Question: I want to implement same kind of animation such as linked in does in android application for its Introduction(Login / register) screen.
I am using view pager for Introduction screen and i want to implement fadein fadeout animation on background image change, As per swipe right to left or vice versa.
I want to implement fadein and fadeout animation on background image change according to swipe of screen.
any help is appreciated.
Please take a look at my layout code
'''
<RelativeLayout xmlns:android="http://schemas.android.com/apk/res/android"
android:layout_width="fill_parent"
android:layout_height="fill_parent" >
<ImageView
android:id="@+id/background_image"
android:layout_width="fill_parent"
android:layout_height="fill_parent"
android:scaleType="centerCrop" />
<LinearLayout
android:layout_width="fill_parent"
android:layout_height="fill_parent"
android:orientation="vertical"
android:weightSum="7" >
<LinearLayout
android:id="@+id/linearLayout1"
android:layout_width="match_parent"
android:layout_height="0dp"
android:layout_marginRight="10dp"
android:layout_weight="1"
android:gravity="right"
android:orientation="horizontal" >
<ImageView
android:id="@+id/imageView2"
android:layout_width="wrap_content"
android:layout_height="wrap_content"
android:layout_gravity="center"
android:layout_marginRight="5dp"
android:src="@drawable/icon_skip" />
<TextView
android:id="@+id/skip_tv"
android:layout_width="wrap_content"
android:layout_height="wrap_content"
android:layout_gravity="center"
android:text="Skip"
android:textAppearance="?android:attr/textAppearanceMedium"
android:textColor="@android:color/white" />
</LinearLayout>
<LinearLayout
android:layout_width="match_parent"
android:layout_height="0dp"
android:layout_weight="4"
android:gravity="bottom"
android:orientation="vertical" >
<ImageView
android:id="@+id/imageView3"
android:layout_width="wrap_content"
android:layout_height="wrap_content"
android:layout_gravity="center"
android:src="@drawable/logo" />
<android.support.v4.view.ViewPager
xmlns:android="http://schemas.android.com/apk/res/android"
xmlns:tools="http://schemas.android.com/tools"
android:id="@+id/pager"
android:layout_width="wrap_content"
android:layout_height="wrap_content"
tools:context="com.xyz.View.IntroductionScreen" />
</LinearLayout>
<LinearLayout
android:layout_width="match_parent"
android:layout_height="0dp"
android:layout_weight="2"
android:gravity="center"
android:orientation="vertical" >
<Button
android:id="@+id/connection_bt"
android:layout_width="match_parent"
android:layout_height="wrap_content"
android:layout_marginBottom="10dp"
android:layout_marginLeft="40dp"
android:layout_marginRight="40dp"
android:background="@drawable/button"
android:text="CONNEXION"
android:textColor="@android:color/white" />
<Button
android:id="@+id/register_bt"
android:layout_width="match_parent"
android:layout_height="wrap_content"
android:layout_marginLeft="40dp"
android:layout_marginRight="40dp"
android:layout_marginTop="10dp"
android:background="@drawable/button"
android:text="INSCRIPTION"
android:textColor="@android:color/white" />
</LinearLayout>
</LinearLayout>
'''
And View pager fragment layout is
'''
<RelativeLayout xmlns:android="http://schemas.android.com/apk/res/android"
android:layout_width="fill_parent"
android:layout_height="fill_parent">
<LinearLayout
android:id="@+id/text_layout"
android:layout_width="match_parent"
android:layout_height="wrap_content"
android:layout_marginTop="10dp"
android:orientation="vertical" >
<TextView
android:id="@+id/tagline_tv1"
android:layout_width="match_parent"
android:layout_height="wrap_content"
android:gravity="center"
android:singleLine="true"
android:text="Laissez votre prochain job"
android:textAppearance="?android:attr/textAppearanceMedium"
android:textColor="@android:color/white" />
<TextView
android:id="@+id/details_tv"
android:layout_width="match_parent"
android:layout_height="wrap_content"
android:gravity="center"
android:maxLines="2"
android:text="vous trouver"
android:textAppearance="?android:attr/textAppearanceMedium"
android:textColor="@android:color/white" />
</LinearLayout>
</RelativeLayout>
'''
sample Splashs creen this is what i want to implement.

Thank you
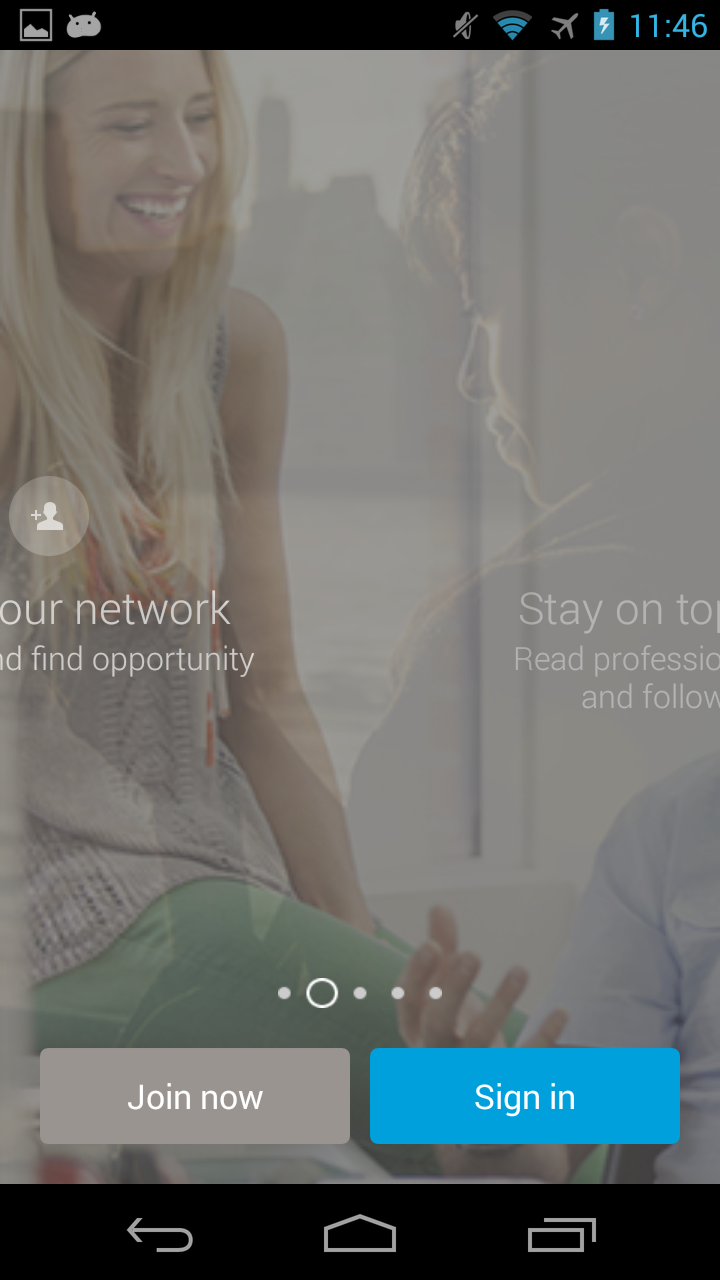
Answer: This is a 'lag free' one and also handles the 'Buttons'

Main Idea:
1) first create transparent background for your fragments.
2) Create 'LayerDrawable' and add background image of each fragment as an item. Then add your 'LayerDrawable' as a background of your viewpager.
3) in 'onCreate' method set alpha of each layer correctly so just upper one has alpha value of 255.
4) set for each view of your 'FragmentStatPagerAdapter' a tag that corresponds to drawable index that you declared in the 'LayerDrawable'. for example when you open the app 'FragmentA' is showing so its tag must correspond to upper drawable that is 2 (beginning from 0). last page tag must be 0 corresponds to lowest drawable.
5) change drawable of each view at the function 'transformPage'
6) for adding the button use 'RelativeLayout'.
In order to place buttons on top of all views use 'RelativeLayout'. Later children are placing higher on the Z axis. You can see it in the code:
now lets see code:
MainActivity
'''
public class MainActivity extends FragmentActivity {
ViewPager viewPager=null;
int numberOfViewPagerChildren = 3;
int lastIndexOfViewPagerChildren = numberOfViewPagerChildren - 1;
@Override
protected void onCreate(Bundle savedInstanceState) {
super.onCreate(savedInstanceState);
setContentView(R.layout.activity_main);
viewPager = (ViewPager) findViewById(R.id.pager);
viewPager.setAdapter(new MyAdapter(getSupportFragmentManager()));
final LayerDrawable background = (LayerDrawable) viewPager.getBackground();
background.getDrawable(0).setAlpha(0); // this is the lowest drawable
background.getDrawable(1).setAlpha(0);
background.getDrawable(2).setAlpha(255); // this is the upper one
viewPager.setPageTransformer(true, new ViewPager.PageTransformer() {
@Override
public void transformPage(View view, float position) {
int index = (Integer) view.getTag();
Drawable currentDrawableInLayerDrawable;
currentDrawableInLayerDrawable = background.getDrawable(index);
if(position <= -1 || position >= 1) {
currentDrawableInLayerDrawable.setAlpha(0);
} else if( position == 0 ) {
currentDrawableInLayerDrawable.setAlpha(255);
} else {
currentDrawableInLayerDrawable.setAlpha((int)(255 - Math.abs(position*255)));
}
}
});
}
class MyAdapter extends FragmentStatePagerAdapter
{
public MyAdapter(FragmentManager fm) {
super(fm);
}
@Override
public Fragment getItem(int i) {
Fragment fragment=null;
if(i==0)
{
fragment=new FragmentA();
}
if(i==1)
{
fragment=new FragmentB();
}
if(i==2)
{
fragment=new FragmentC();
}
return fragment;
}
@Override
public int getCount() {
return numberOfViewPagerChildren;
}
@Override
public boolean isViewFromObject(View view, Object object) {
if(object instanceof FragmentA){
view.setTag(2);
}
if(object instanceof FragmentB){
view.setTag(1);
}
if(object instanceof FragmentC){
view.setTag(0);
}
return super.isViewFromObject(view, object);
}
}
}
'''
activity_main.xml
'''
<RelativeLayout xmlns:android="http://schemas.android.com/apk/res/android"
android:layout_width="match_parent"
android:layout_height="match_parent" >
<android.support.v4.view.ViewPager
android:id="@+id/pager"
android:layout_width="match_parent"
android:layout_height="match_parent"
android:background="@drawable/layerdrawable" >
</android.support.v4.view.ViewPager>
<LinearLayout
android:layout_width="match_parent"
android:layout_height="wrap_content"
android:layout_alignParentBottom="true"
android:orientation="horizontal"
android:layout_marginBottom="48dip" >
<Button
android:layout_width="0dip"
android:layout_height="wrap_content"
android:layout_weight="1"
android:text="Sign in"
android:layout_margin="16dip"
android:background="#2ec6e4"
android:textColor="#FFFFFF" />
<Button
android:layout_width="0dip"
android:layout_height="wrap_content"
android:layout_weight="1"
android:text="Join us"
android:background="#2ec6e4"
android:layout_margin="16dip"
android:textColor="#FFFFFF"
/>
</LinearLayout>
</RelativeLayout>
'''
LayerDrawable
'''
<?xml version="1.0" encoding="utf-8"?>
<layer-list xmlns:android="http://schemas.android.com/apk/res/android" >
<item>
<bitmap
android:id="@+id/Idofbg3"
android:gravity="fill"
android:src="@drawable/bg3" />
</item>
<item>
<bitmap
android:id="@+id/Idofbg2"
android:gravity="fill"
android:src="@drawable/bg2" />
</item>
<item>
<bitmap
android:id="@+id/Idofbg1"
android:gravity="fill"
android:src="@drawable/bg1" />
</item>
</layer-list>
'''
for lazy people who just do not want to declare fragments:
FragmentA
'''
public class FragmentA extends Fragment {
@Override
public View onCreateView(LayoutInflater inflater, ViewGroup container, Bundle savedInstanceState) {
View v = inflater.inflate(R.layout.fragment_a,container,false);
return v;
}
}
'''
fragment_a.xml
'''
<?xml version="1.0" encoding="utf-8"?>
<RelativeLayout xmlns:android="http://schemas.android.com/apk/res/android"
android:layout_width="match_parent" android:layout_height="match_parent"
android:id="@+id/FragmentA"
android:background="@android:color/transparent">
<TextView
android:layout_width="wrap_content"
android:layout_height="wrap_content"
android:textAppearance="?android:attr/textAppearanceLarge"
android:text="This is Fragment A"
android:textColor="#FFFFFF"
android:id="@+id/textView"
android:gravity="center"
android:layout_alignParentTop="true"
android:layout_alignParentLeft="true"
android:layout_alignParentRight="true"
android:layout_alignParentBottom="true" />
</RelativeLayout>
'''